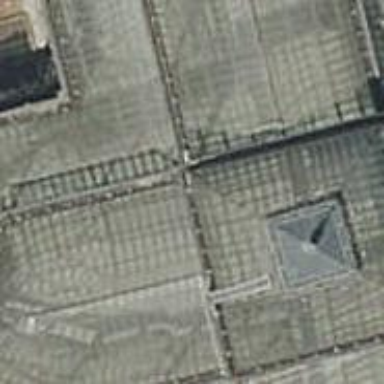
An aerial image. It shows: Building with round glass roof.